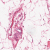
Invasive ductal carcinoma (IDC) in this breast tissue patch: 0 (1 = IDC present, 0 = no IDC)